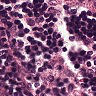
Metastatic tissue present: no